Interaction volume radius: 10 \u00c5
Interaction volume height: 15 \u00c5
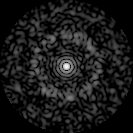
Disorder parameter: 0.8539